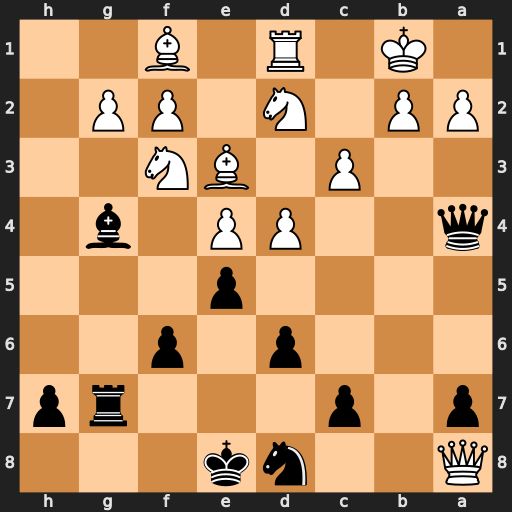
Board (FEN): Q2nk3/p1p3rp/3p1p2/4p3/q2PP1b1/2P1BN2/PP1N1PP1/1K1R1B2
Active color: b
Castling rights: -
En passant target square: -
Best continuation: Qxd1#